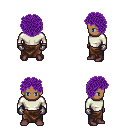
a pixel art fantasy rpg character, male body template, human, dark skin, white long-sleeve shirt, robe skirt, purple curly afro hairstyle, metal gloves, maroon shoes, four views (front, back, left, right), 2x2 character sprite sheet, small pixel art, hard edges, no anti-aliasing